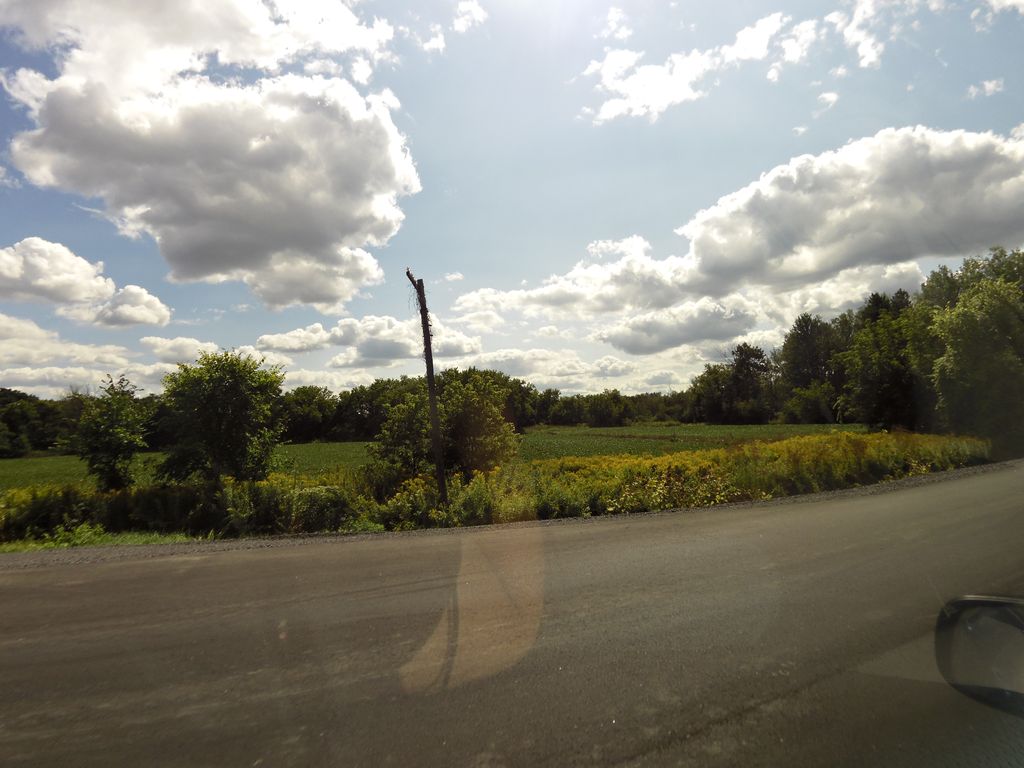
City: ottawa-gatineau